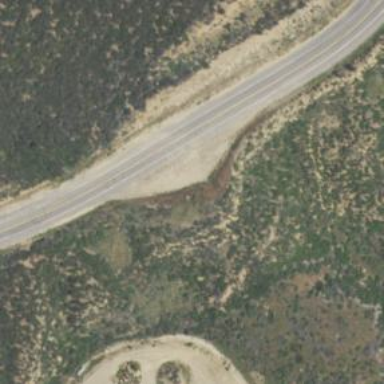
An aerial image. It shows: Rest area along the road.